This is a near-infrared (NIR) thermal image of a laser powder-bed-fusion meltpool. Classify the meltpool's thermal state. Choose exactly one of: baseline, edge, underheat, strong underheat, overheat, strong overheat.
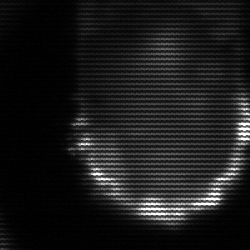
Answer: baseline